Question: My function called DicePlot, simulates rolling 10 dice 5000 times. In the function, it calculates the sum of values of the 10 dice of each roll, which will be a 1 x 5000 vector, and plot relative frequency histogram with edges of bins being selected in the same manner where each bin in the histogram should represent a possible value of for the sum of the dice.
The mean and standard deviation are computed of the 1 x 5000 sums of dice values and the probability density function of normal distribution (with the mean and standard deviation that is computed) on top of the relative frequency histogram is plotted.
I have everything done, but i'm confused on how to plot the probability density function. any help is appreciated. thanks!
for reference the graph is supposed to look like!
'''
function DicePlot ( throw_num, die_num )
throw_num=5000
die_num= 10
throws = rand ( throw_num, die_num );
throws = ceil ( 6 * throws );
for i = die_num : die_num*6
j = find ( score == i );
y(i-die_num+1) = length ( j ) / throw_num;
end
bar ( x, y )
xlabel ( 'Score' )
ylabel ( 'Estimated Probability' )
score_ave = sum ( score(1:throw_num) ) / throw_num;
score_var = var ( score );
return
end
'''
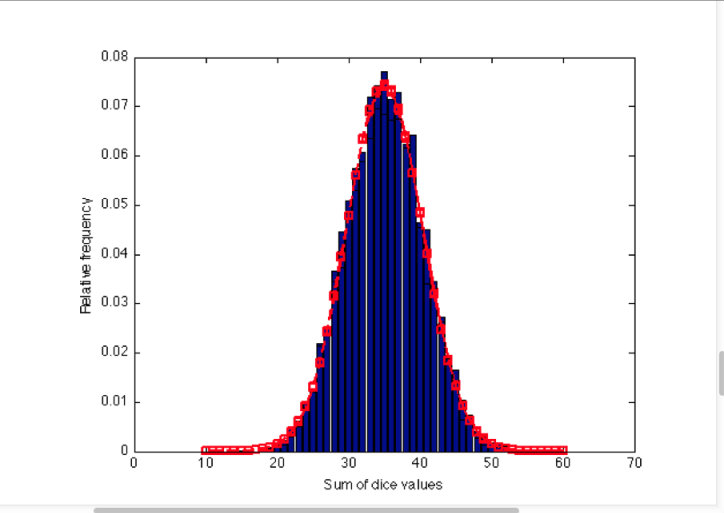
Answer: I've added to the code from my answer to <URL> Scale the output of 'normpdf' to the appropriate size so it is on the same scale as the histogram.
One other thing, I can't help but notice you haven't incorporated the suggestions from my previous answer into your function yet. Any particular reason for this? I certainly will not +1 your question unless I can see evidence that you've incorporated the suggestions you've had in the past into your work! And now you've gone and made me sound like one of my high-school teachers! :-)
'''
%#Define the parameters
NumDice = 2;
NumFace = 6;
NumRoll = 500;
%#Generate the rolls and obtain the sum of the rolls
AllRoll = randi(NumFace, NumRoll, NumDice);
SumRoll = sum(AllRoll, 2);
%#Determine the bins for the histogram
Bins = (NumDice:NumFace * NumDice)';
%#Build the histogram
hist(SumRoll, Bins);
title(sprintf('Histogram generated from %d rolls of %d %d-sided dice', NumRoll, NumDice, NumFace));
xlabel(sprintf('Sum of %d dice', NumDice));
ylabel('Count');
hold on
%#Obtain the mean and standard deviation of the data
Mu = mean(SumRoll);
Sigma = sqrt(var(SumRoll));
%#Obtain the Gaussian function using 4 standard deviations on either side of Mu
LB = Mu - 4 * Sigma; UB = Mu + 4 * Sigma;
Partition = (LB:(UB - LB) / 100:UB)';
GaussianData = normpdf(Partition, Mu, Sigma);
%#Scale the Gaussian data so the size matches that of the histogram
GaussianData = NumRoll * GaussianData;
%Plot the Gaussian data
plot(Partition, GaussianData, '-r');
hold off
'''
ps, if you didn't know that the histogram should be Gaussian (because of a central limit theorem), then you could also use 'ksdensity' from the statistics toolbox to get the empirical density using a kernel function.